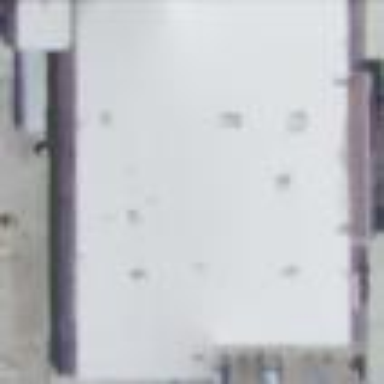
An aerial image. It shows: Flat roof retail building.